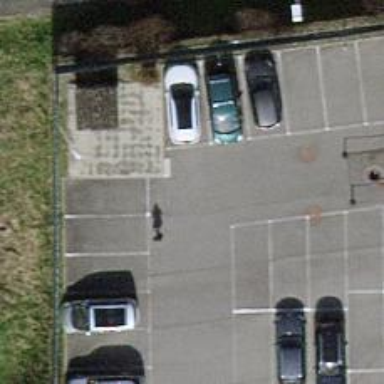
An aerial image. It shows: Road serving as parking aisle.